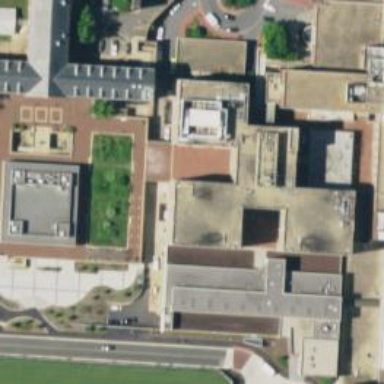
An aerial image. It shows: Hospital building.